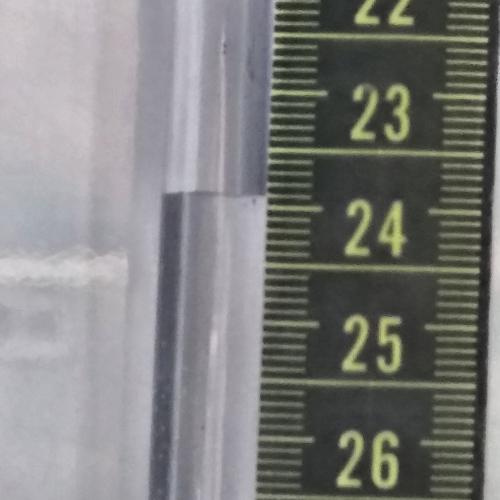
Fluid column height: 23.9 cm